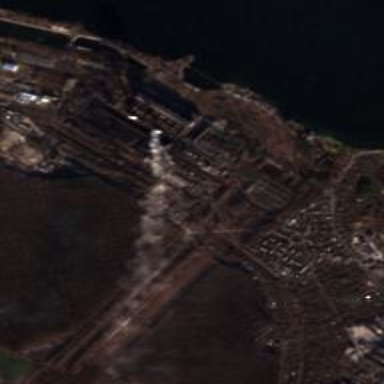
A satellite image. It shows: Industrial area with coal power plant.